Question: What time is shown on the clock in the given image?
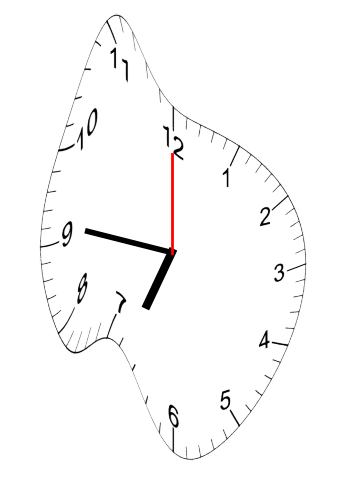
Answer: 06:46:00